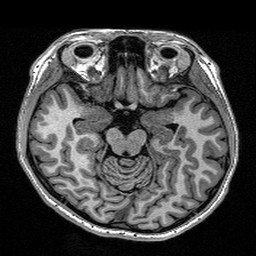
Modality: T1w
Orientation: coronal
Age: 19
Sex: female
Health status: healthy
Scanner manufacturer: siemens
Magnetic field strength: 1.5 T
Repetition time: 2.73 s
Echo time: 0.00357 s